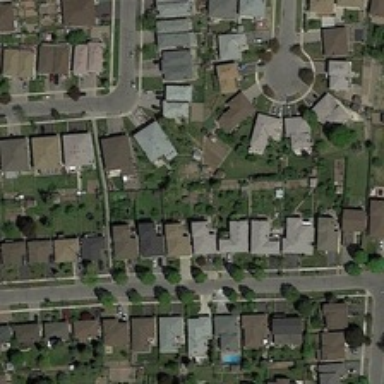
Many buildings and some green trees are in a dense residential area .